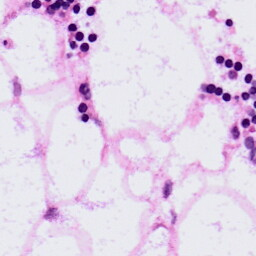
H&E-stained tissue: LymphNode